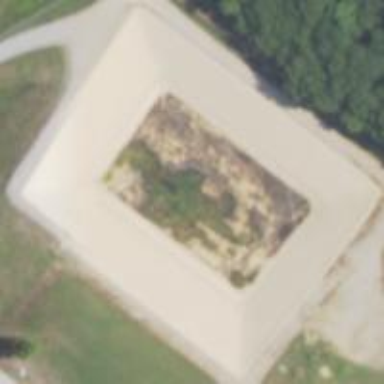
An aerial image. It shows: Covered man-made reservoir.